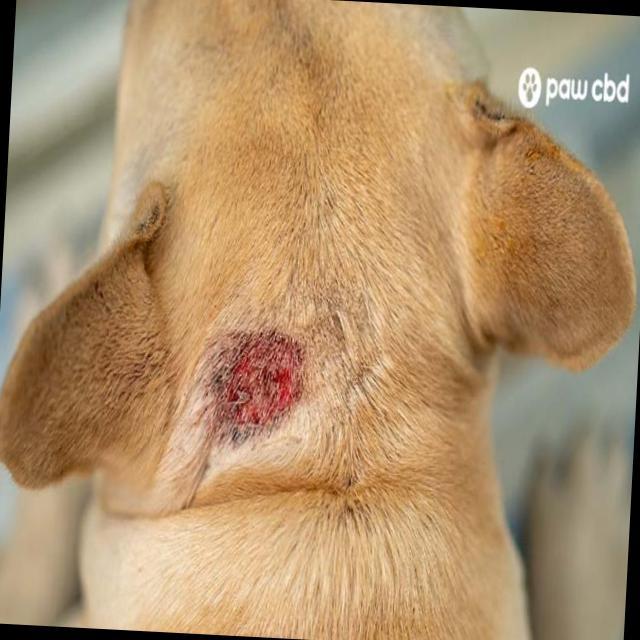
Canine ringworm (Dermatophytosis) — fungal infection caused by Microsporum or Trichophyton. Presents with circular alopecia, scaling, crusting, and broken hairs.